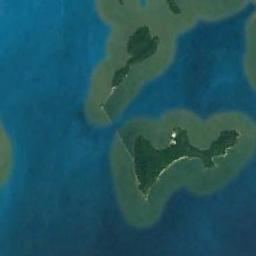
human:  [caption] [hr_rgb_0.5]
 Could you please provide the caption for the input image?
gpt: The two islands with dense vegetation are surrounded by light blue waters .

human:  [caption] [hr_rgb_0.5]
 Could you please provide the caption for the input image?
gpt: Many trees are on the island .

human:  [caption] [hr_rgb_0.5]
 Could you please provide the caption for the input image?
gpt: Irregularly shaped green island surrounded by blue water with other small islands .

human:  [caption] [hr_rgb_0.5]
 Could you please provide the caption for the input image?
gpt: The island looks like a triangle .

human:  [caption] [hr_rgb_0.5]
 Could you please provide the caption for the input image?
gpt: There are two green islands on a blue sea .